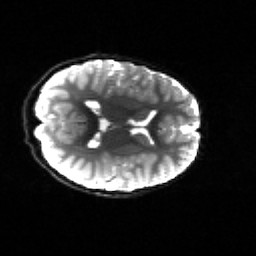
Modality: sbref
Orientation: axial
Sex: male
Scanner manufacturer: siemens
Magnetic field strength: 3 T
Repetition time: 5 s
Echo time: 0.071 s